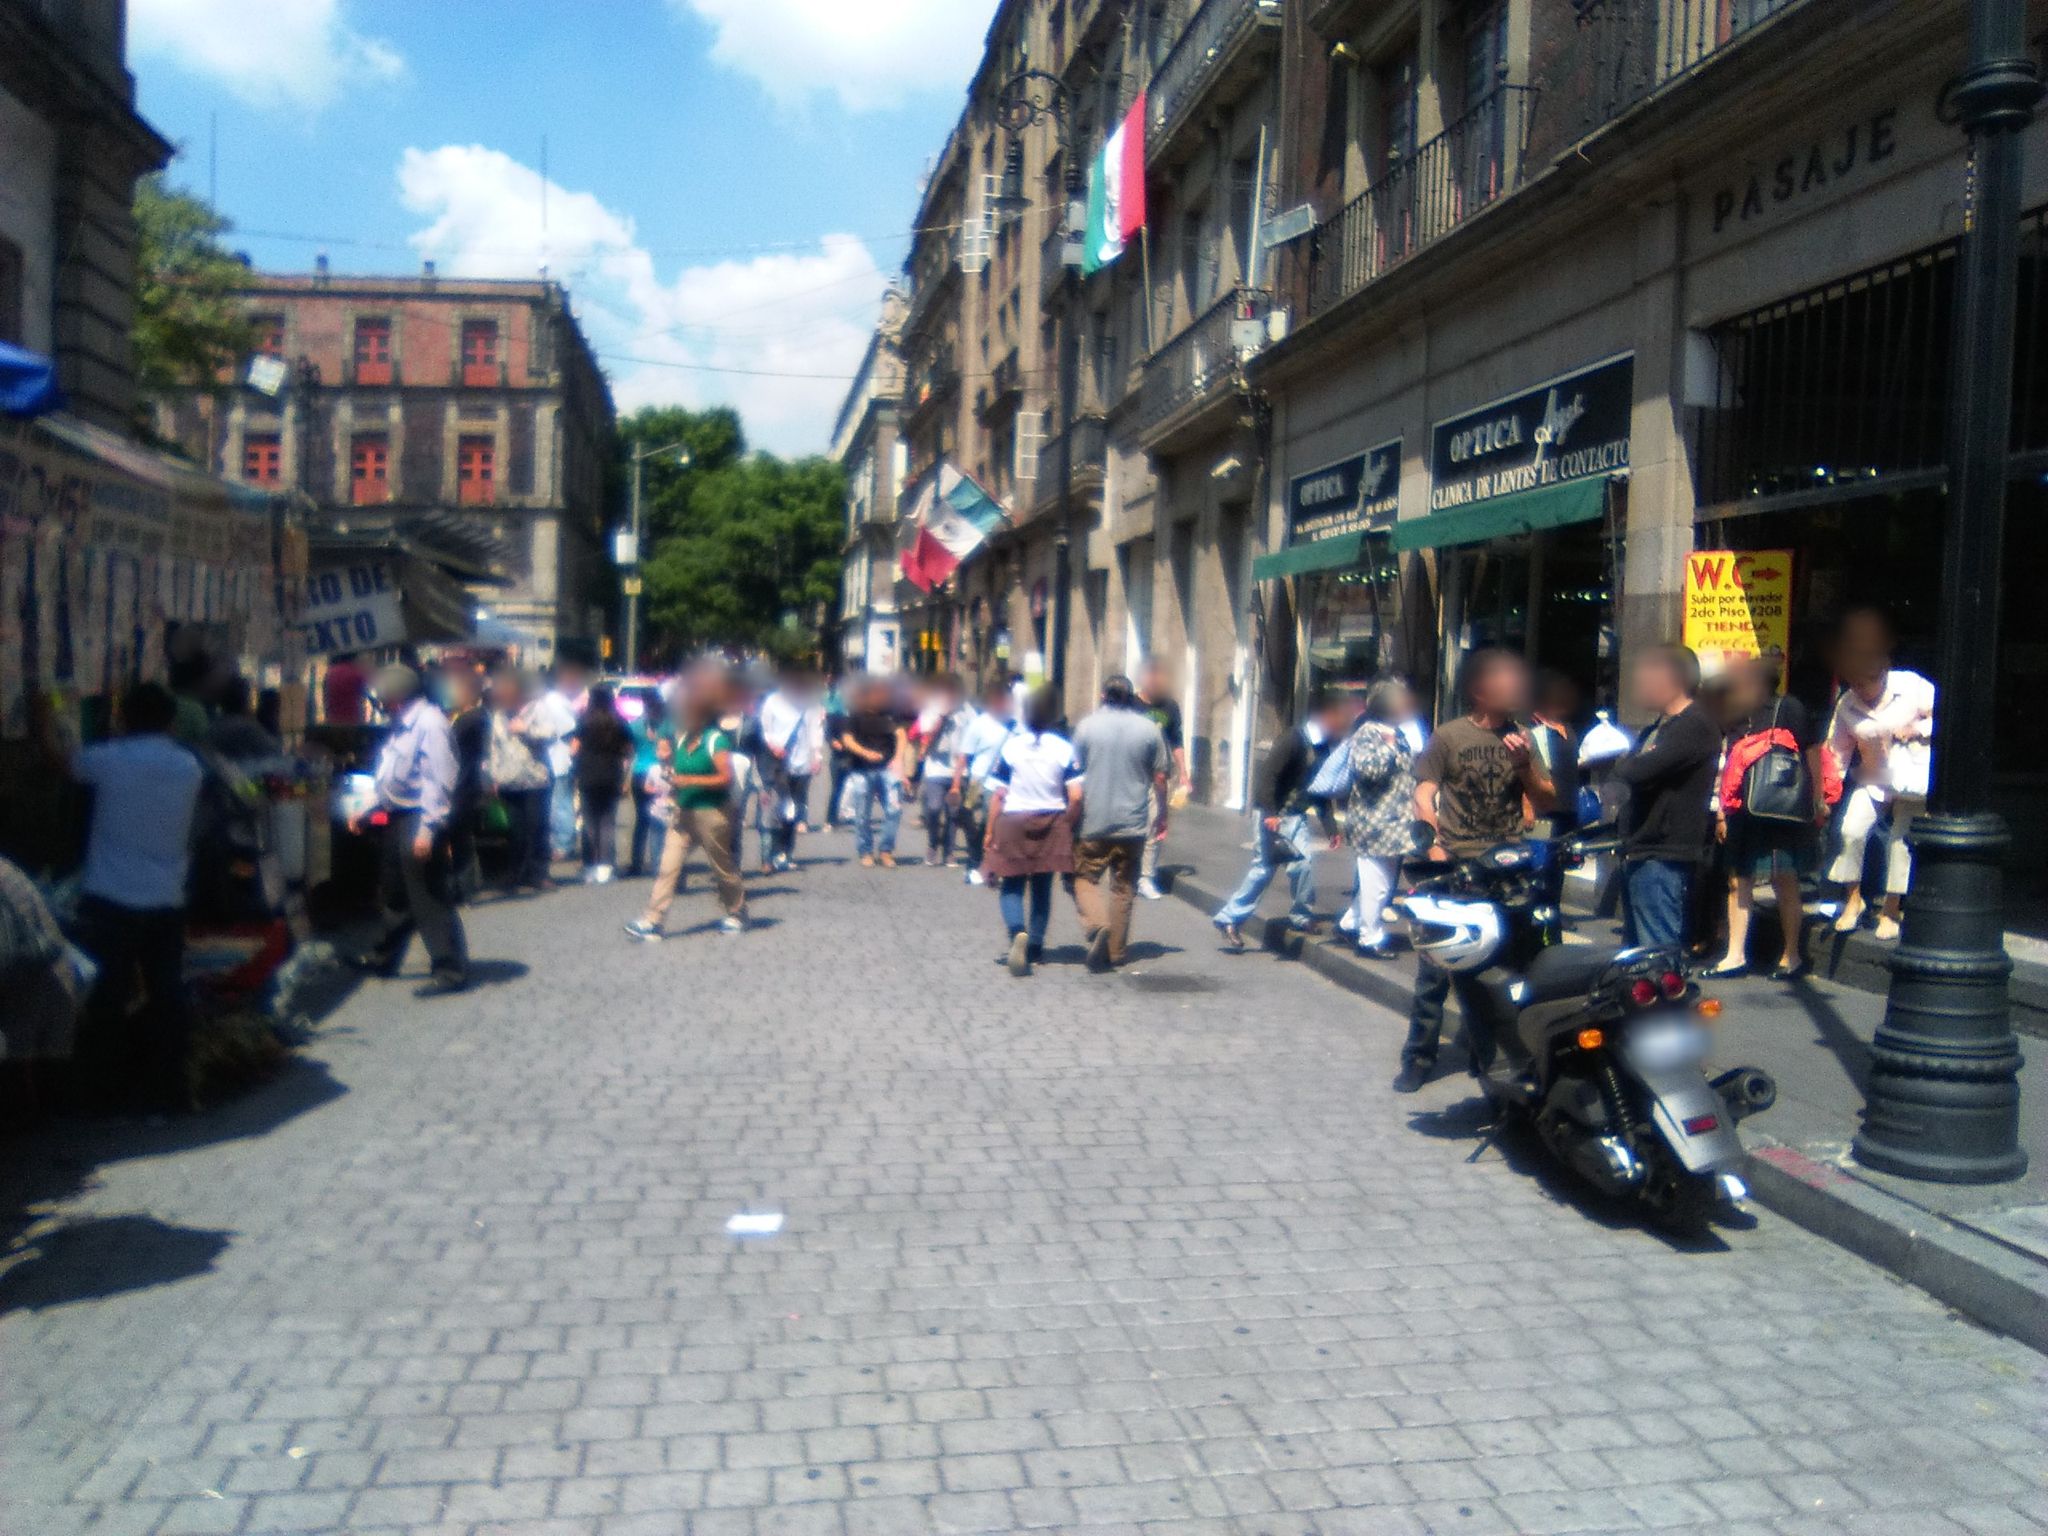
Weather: clear
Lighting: day
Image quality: good
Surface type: walking surface
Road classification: corridor
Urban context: urban centre
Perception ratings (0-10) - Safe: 4.73, Lively: 9.05, Beautiful: 2.99, Boring: 2.6, Depressing: 4.29, Wealthy: 5.44